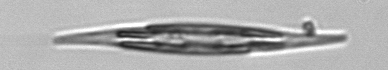
Label: Pleurosigma